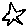
Label: star